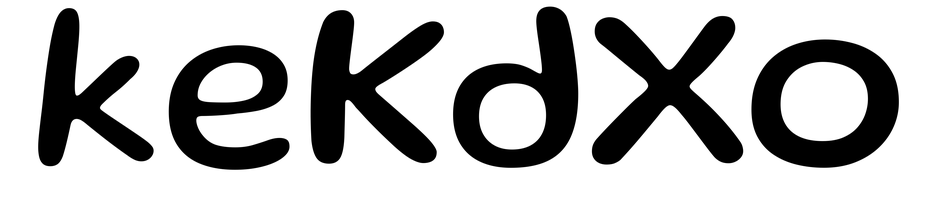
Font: Gluten_Regular